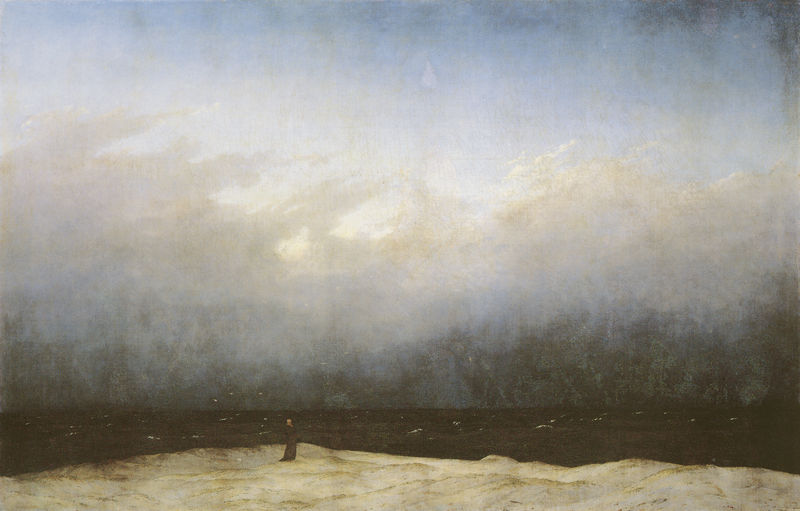
Titel: Der Mönch am Meer
Künstler: Caspar David Friedrich
Standort: Berlin
Institution: Alte Nationalgalerie
Schlagwörter: blau, dunkel, felsen, gemälde, himmel, kopf, mann, meer, umhang, wasser, weiß, wolken, bäume, gelb, grün, komposition, landschaft, sand, see, ufer, abend, braun, frau, grau, hell, kleid, kreide, licht, nacht, profil, rücken, schwarz, blick, schnee, wolke, beige, malerei, kleidung, mensch, stehen, öl, einsamkeit, ferne, horizont, horizontlinie, hügel, morgen, nass, natur, sonnenaufgang, spiegelung, weite, wind, einsam, gewässer, sonne, sträucher, figur, gewand, gold, kutte, mantel, stehend, gewänder, person, boot, bewölkt, bewegen, gischt, küste, schiff, strand, welle, wellen, düster, düne, fels, dunst, nebel, klein, winter, ziehen, stille, friedrich, romantik, schaum, ölgemälde, ostsee, querformat, sturm, turner, wetter, wogen, dunkelblau, melancholie, deutsch, allein, abendstimmung, gestalt, ozean, regen, offen, diesig, urlaub, seite, landzunge, wellig, halbrund, tracht, rückansicht, dunke, sehnsucht, romantisch, karg, mönch, schaumkronen, nordsee, wellenkämme, abtei, reflex, caspar david friedrich, alleine, vollmond, goldener schnitt, nebelschwaden, wasswer, landschat, kleriker, abgeschiedenheit, unendlich, berühmt, driften, rügen, meeresrauschen, aufstieben, einzig, gischten, mönch am meer, strandlinie, sturmwelle, wasserlinie, weissrosa, wllenkamm, david caspar friedrich, uger, david caspar